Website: lowes
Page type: address-validator
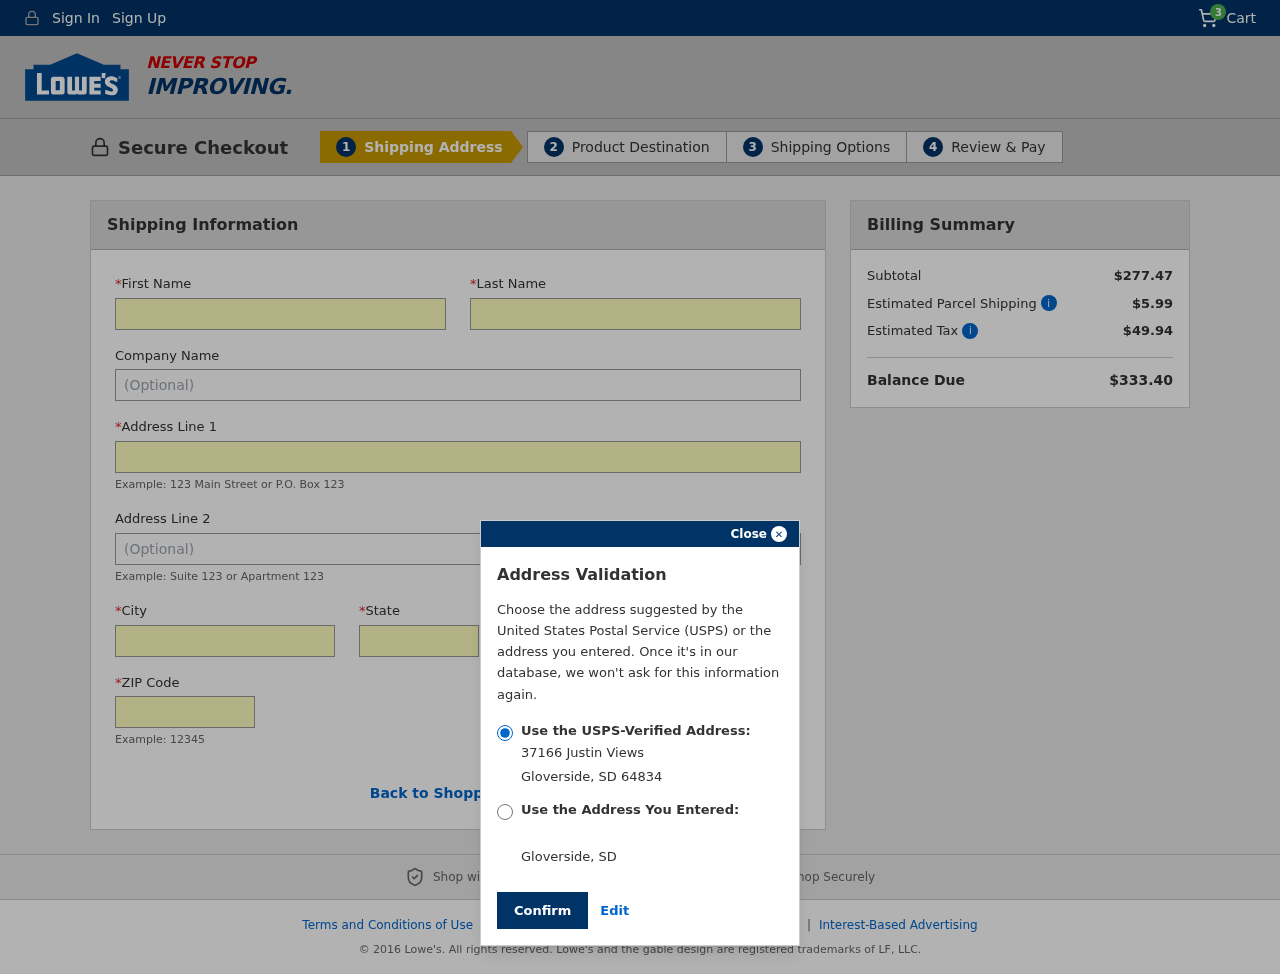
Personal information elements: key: PII_CITY
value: Gloverside
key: PII_COMPANY
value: Murray Inc
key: PII_FIRSTNAME
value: Ivan
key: PII_LASTNAME
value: Roberts
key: PII_POSTCODE
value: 64834
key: PII_STATE
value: South Dakota
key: PII_STATE_ABBR
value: SD
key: PII_STREET
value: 37166 Justin Views
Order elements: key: ORDER_NUM_ITEMS
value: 3
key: ORDER_SUBTOTAL
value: $277.47
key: ORDER_SHIPPING_COST
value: $5.99
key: ORDER_TAX
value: $49.94
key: ORDER_TOTAL
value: $333.40